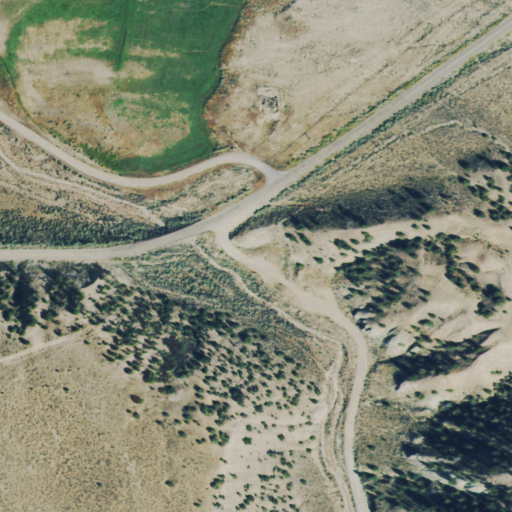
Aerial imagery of valley in Colorado named Trail Gulch containing shrub, pasture, and cultivated crops